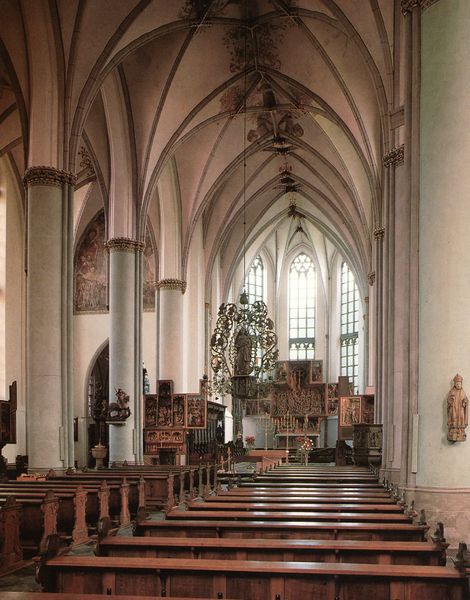
Titel: Nikolaikirche in Kalkar
Standort: Kalkar, Nikolaikirche (EU - D - NRW)
Schlagwörter: flügel, gemälde, weiß, fenster, hell, holz, licht, marmor, säule, säulen, architektur, bild, innenraum, kirche, figur, innen, gotik, schiff, bogen, bank, gestühl, kerzen, leuchter, foto, gang, gewölbe, medaillon, reihe, altar, bänke, kapitell, reihen, kirchenbank, kirchenschiff, kirchenbänke, mittelschiff, gotisch, kreuzgewölbe, seitenschiff, spitzbogen, christlich, chor, maria, lanzettfenster, sitzbänke, netzgewölbe, flügelaltar, muttergottes, heill, #licht